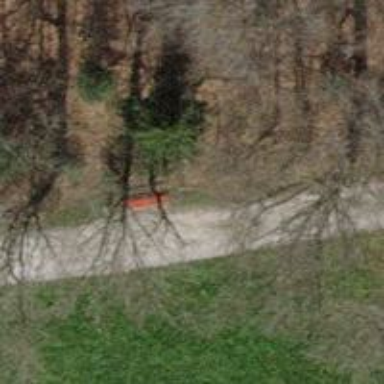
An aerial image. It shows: Red bench.